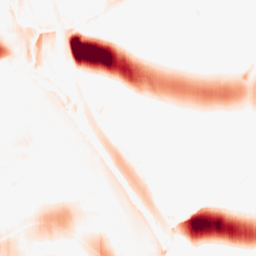
Category: morphological
Decomposition family: morphological_ellipse
Decomposition parameters: operation: opening
width: 50
height: 5
Upsampling method: cubic_mitchell
Upsampling parameters: scale: 2
Upsampling scale: 2